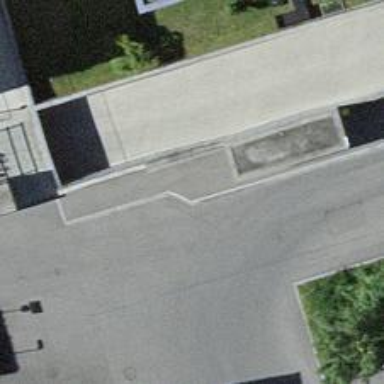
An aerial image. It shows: Asphalt platform for public transport with shelter.